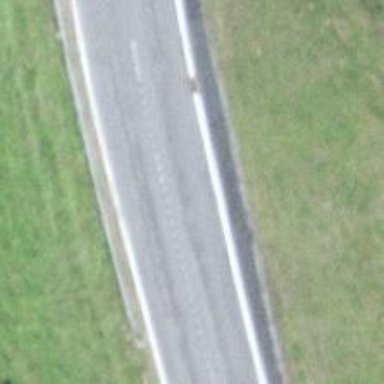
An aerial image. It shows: Tertiary road with asphalt surface.